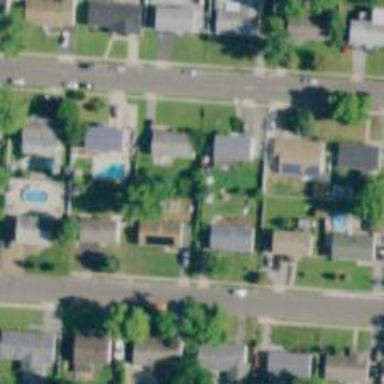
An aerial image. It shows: Neighborhood.